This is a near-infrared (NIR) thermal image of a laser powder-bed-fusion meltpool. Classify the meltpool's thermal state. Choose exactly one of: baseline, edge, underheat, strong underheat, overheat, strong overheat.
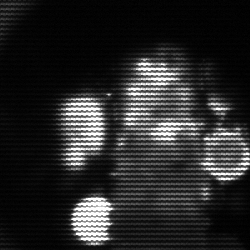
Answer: strong underheat